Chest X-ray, PA view. Patient: 30 years old, sex M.
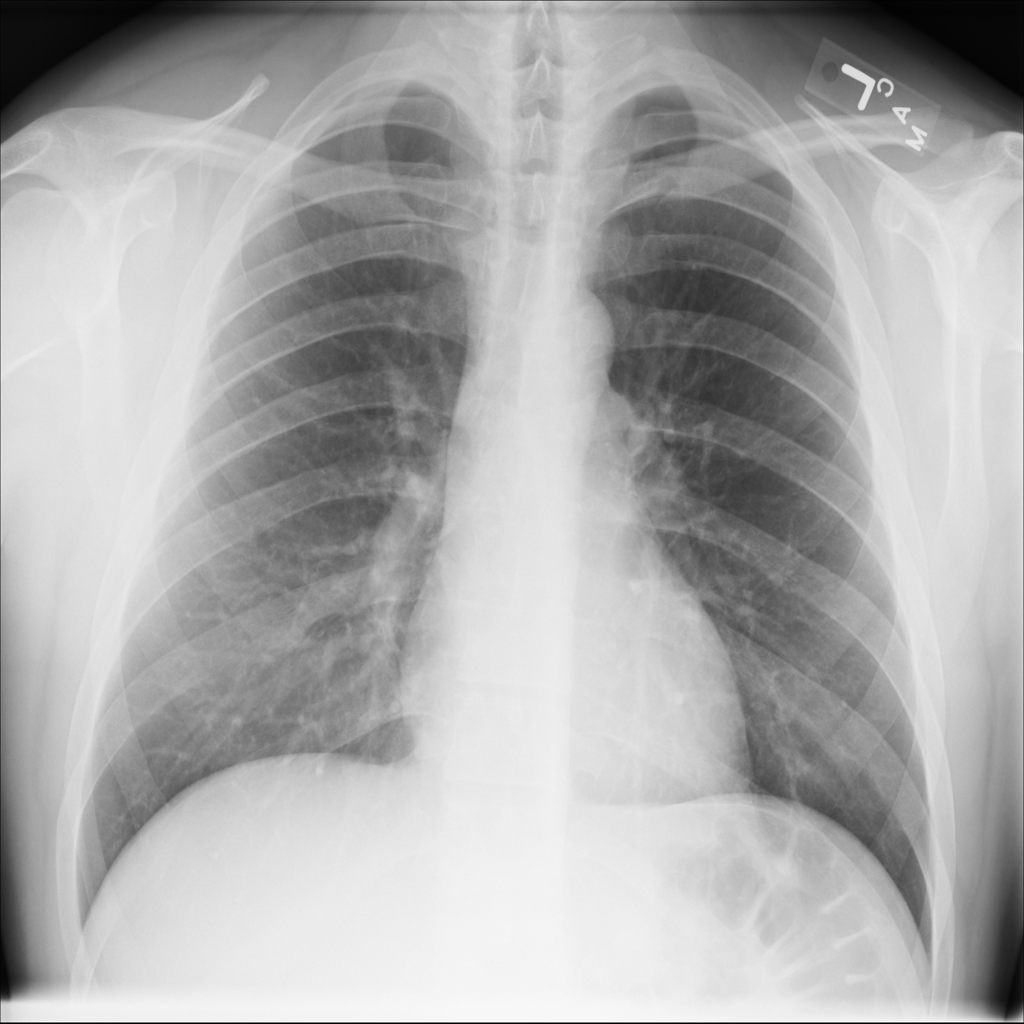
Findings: No Finding